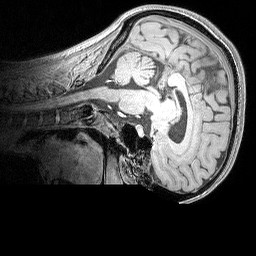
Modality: MP2RAGE
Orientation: sagittal
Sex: female
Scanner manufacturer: siemens
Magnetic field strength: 3 T
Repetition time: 5 s
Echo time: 0.00292 s